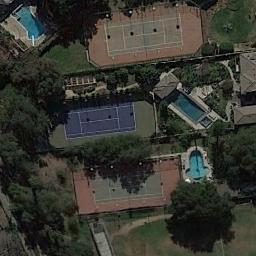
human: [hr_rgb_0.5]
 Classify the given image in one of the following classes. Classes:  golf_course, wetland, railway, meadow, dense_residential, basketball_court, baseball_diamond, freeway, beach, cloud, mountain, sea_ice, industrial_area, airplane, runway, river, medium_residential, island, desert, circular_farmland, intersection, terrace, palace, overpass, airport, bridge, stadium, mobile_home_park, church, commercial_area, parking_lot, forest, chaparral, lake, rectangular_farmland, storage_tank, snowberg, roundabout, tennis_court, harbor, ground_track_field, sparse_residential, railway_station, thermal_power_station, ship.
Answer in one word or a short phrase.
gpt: tennis_court